Question: Let's say i have a table like this:
'''
<table cellpadding="0" cellspacing="0" border="0" class="display" id="selection">
<th>Values</th>
<th>Average</th>
<tbody>
<tr>
<td>5</td>
<td></td>
</tr>
<tr>
<td>0.9</td>
<td></td>
</tr>
<tr>
<td>2</td>
<td></td>
</tr>
<tr>
<td>6</td>
<td></td>
</tr>
</tbody>
</table>
'''
I want to calculate average of column "values" and put it in each td of the average column using Jquery. The result shoud be like this picture:

Please note that i filter results in the table with a search box and the number of rows will change each time the user searches.
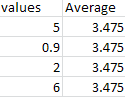
Answer: '''
var sum = 0,
count = -1,
all = $('#selection > tbody > tr');
all.each(function() {
sum += +$('td:eq(0)', this).text();
count++;
});
all.find('td:eq(1)').text((sum / count).toFixed(3));
'''
<URL>
### Note
'+$('td:eq(0)', this).text()', here the beginning '+' sing convert the text to number.